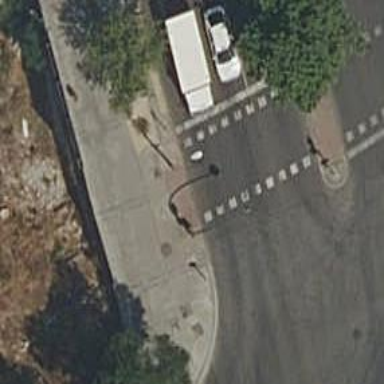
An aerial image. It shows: Zebra crossing with traffic signals. The crossing is marked by traffic lights.